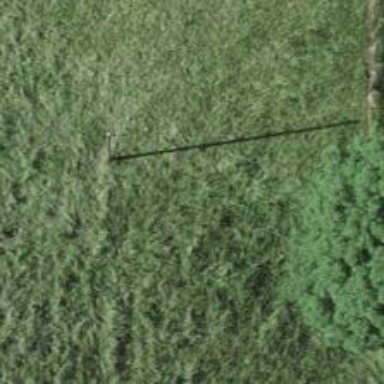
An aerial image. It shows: Power pole.